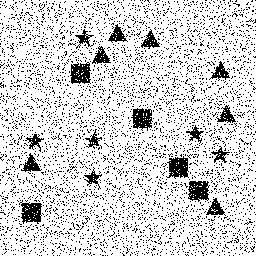
Squares: 5
Triangles: 7
Stars: 6
Total shapes: 18